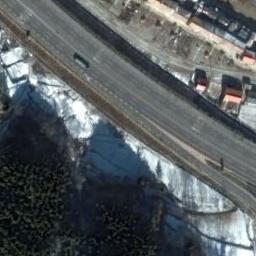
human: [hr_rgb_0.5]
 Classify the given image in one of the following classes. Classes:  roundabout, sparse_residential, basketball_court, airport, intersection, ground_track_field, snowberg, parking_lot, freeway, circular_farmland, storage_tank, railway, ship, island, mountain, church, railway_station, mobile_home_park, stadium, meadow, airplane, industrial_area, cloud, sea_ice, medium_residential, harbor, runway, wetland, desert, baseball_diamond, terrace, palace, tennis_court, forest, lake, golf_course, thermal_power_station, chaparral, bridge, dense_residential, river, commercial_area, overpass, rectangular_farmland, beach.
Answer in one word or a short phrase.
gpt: freeway